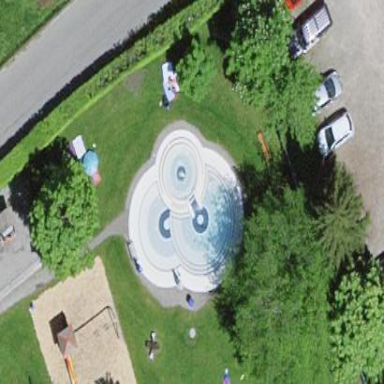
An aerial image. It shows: Swimming pool located in leisure land.